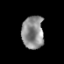
Tissue: prostate
Cell type: T cells
Senescence score: 0.7829
Nuclear area (px): 712
Mean DAPI intensity: 139.126